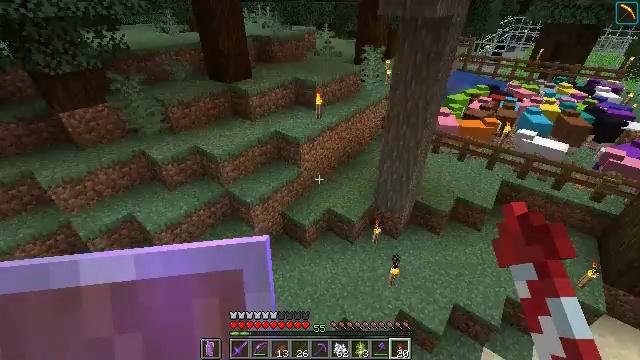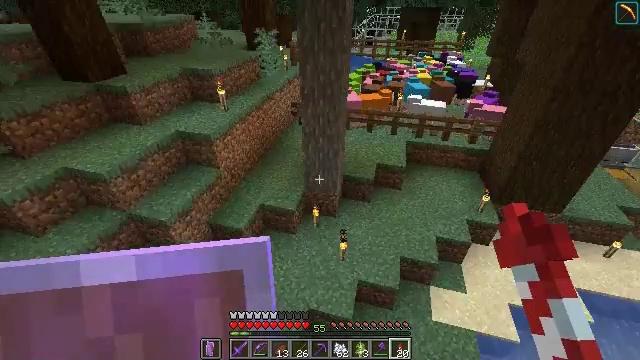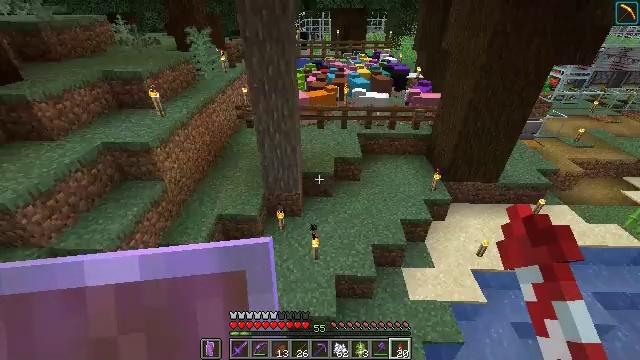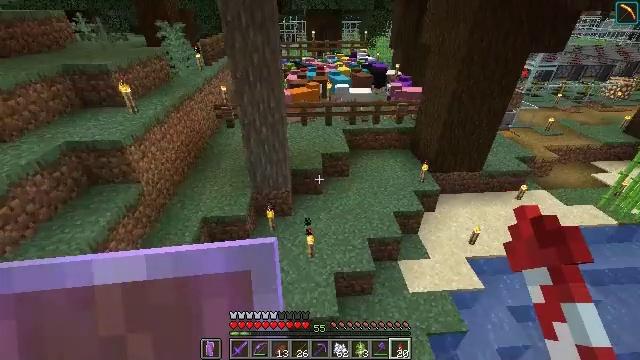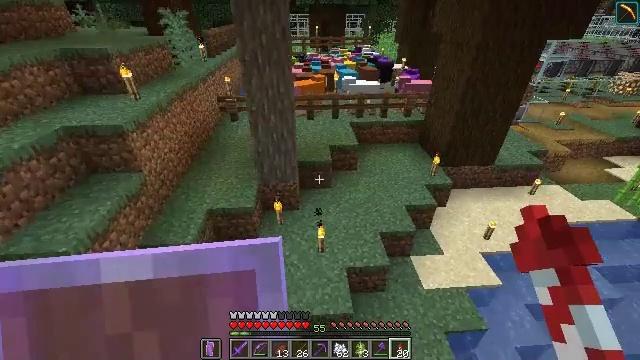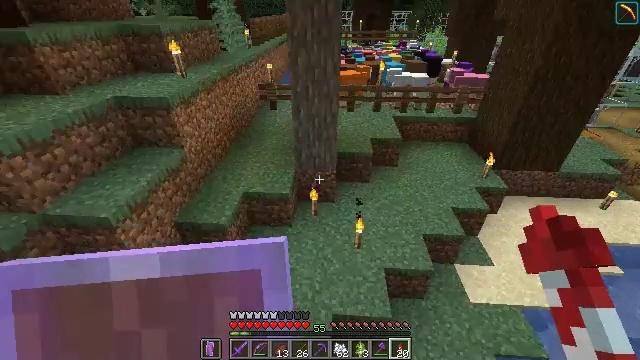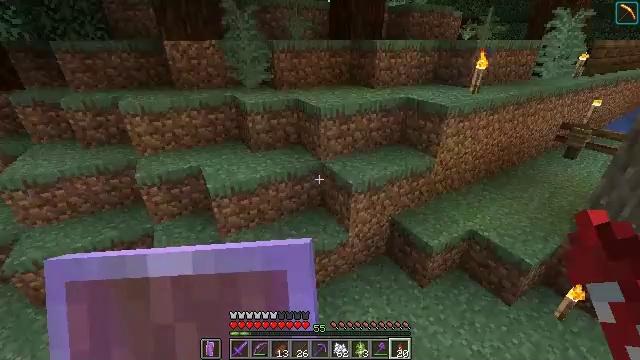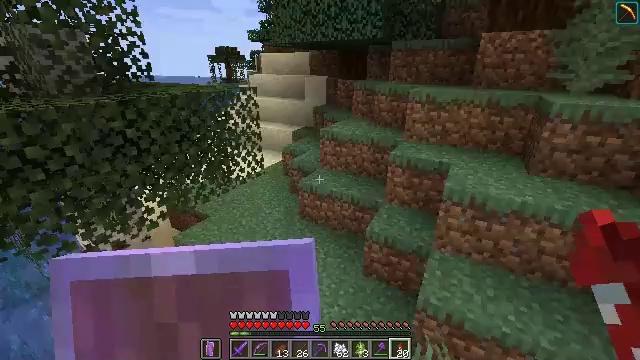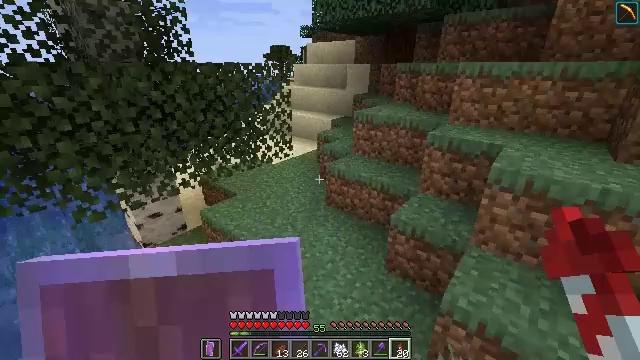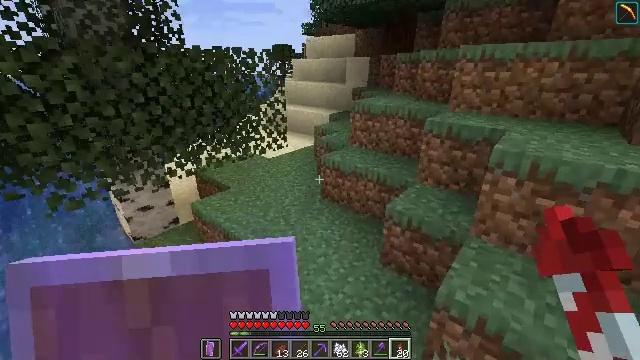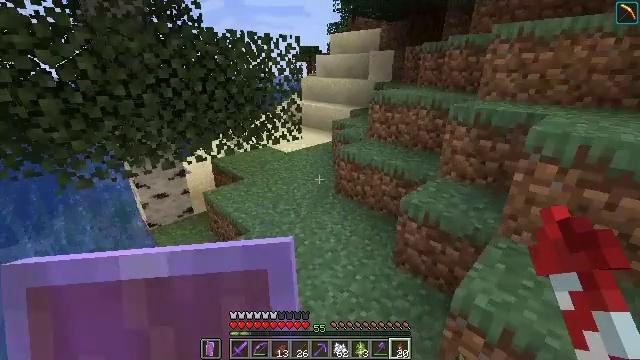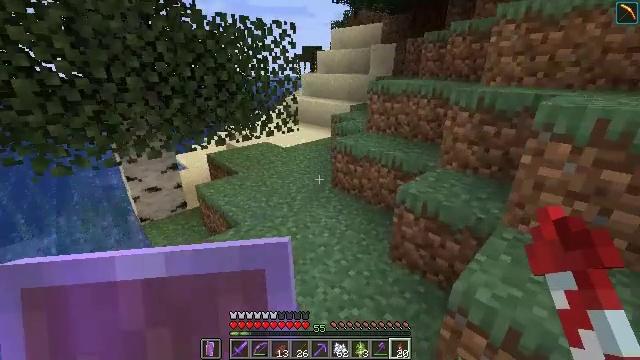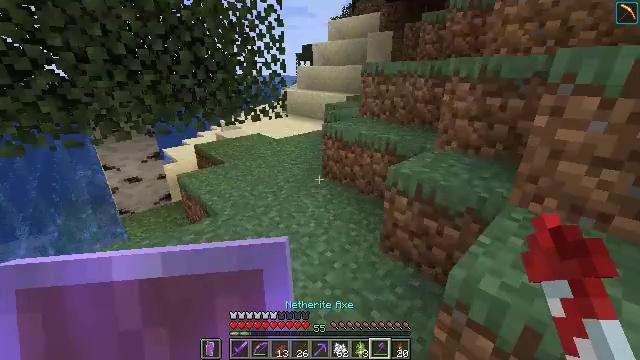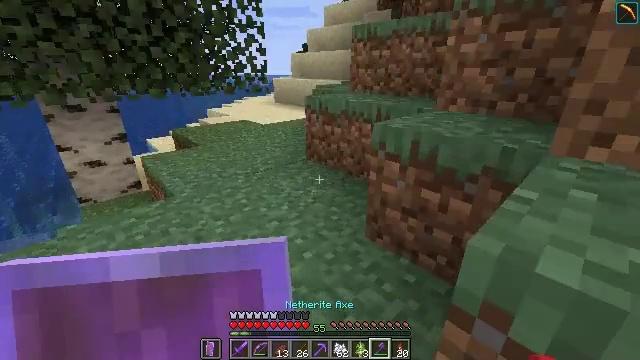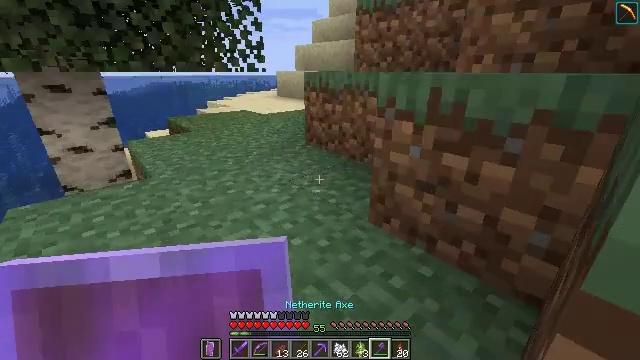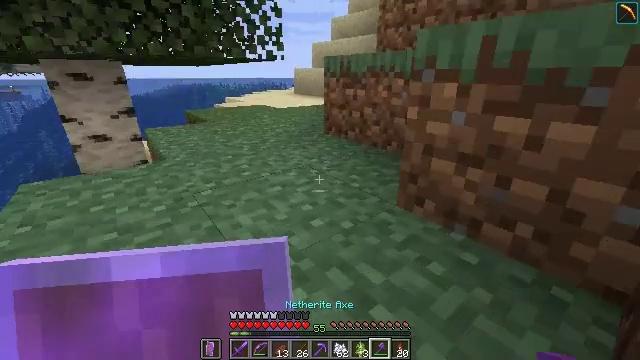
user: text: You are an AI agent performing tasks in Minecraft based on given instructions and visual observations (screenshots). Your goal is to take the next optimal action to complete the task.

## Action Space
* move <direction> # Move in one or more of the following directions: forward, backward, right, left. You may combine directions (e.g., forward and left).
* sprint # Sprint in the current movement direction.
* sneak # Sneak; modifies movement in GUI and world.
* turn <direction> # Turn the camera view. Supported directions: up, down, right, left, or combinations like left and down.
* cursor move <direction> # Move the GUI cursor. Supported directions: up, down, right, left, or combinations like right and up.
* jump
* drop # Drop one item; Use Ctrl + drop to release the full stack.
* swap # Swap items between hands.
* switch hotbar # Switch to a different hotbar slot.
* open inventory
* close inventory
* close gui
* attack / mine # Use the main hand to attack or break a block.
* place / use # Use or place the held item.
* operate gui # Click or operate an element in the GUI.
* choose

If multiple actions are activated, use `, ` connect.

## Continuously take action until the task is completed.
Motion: motion action
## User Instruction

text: Mine the birch log from the tree.
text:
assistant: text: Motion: turn right
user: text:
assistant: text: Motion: turn right and up
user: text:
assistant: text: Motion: turn right and up
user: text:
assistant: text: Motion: no_op
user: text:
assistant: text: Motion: turn left
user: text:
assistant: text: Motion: turn left and up
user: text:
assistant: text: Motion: turn left and up
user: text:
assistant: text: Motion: turn left
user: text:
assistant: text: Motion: no_op
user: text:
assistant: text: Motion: turn left
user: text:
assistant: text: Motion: no_op
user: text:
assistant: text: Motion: no_op
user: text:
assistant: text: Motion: no_op
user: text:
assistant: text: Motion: turn left
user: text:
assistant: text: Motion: turn left
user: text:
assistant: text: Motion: turn left and up
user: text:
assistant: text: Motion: turn left and up
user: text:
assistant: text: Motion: turn left and up
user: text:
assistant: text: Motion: turn left
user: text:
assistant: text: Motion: turn left
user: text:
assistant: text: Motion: move forward
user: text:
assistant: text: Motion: move forward
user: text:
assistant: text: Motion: move forward
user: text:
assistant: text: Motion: move forward
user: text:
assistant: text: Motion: move forward
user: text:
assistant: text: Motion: move forward
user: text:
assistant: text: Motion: move forward
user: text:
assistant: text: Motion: move forward
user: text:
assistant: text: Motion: move forward
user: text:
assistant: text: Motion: move forward, turn down